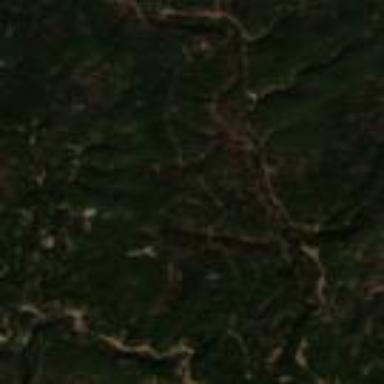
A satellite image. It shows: Coniferous forest area.